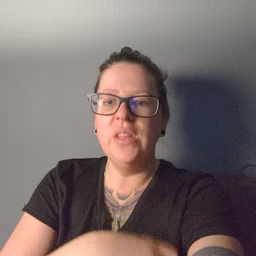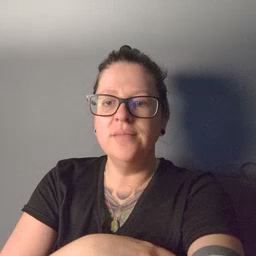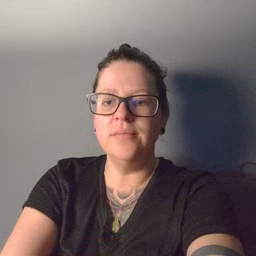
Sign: tooth